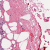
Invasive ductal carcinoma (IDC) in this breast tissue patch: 1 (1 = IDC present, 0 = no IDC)